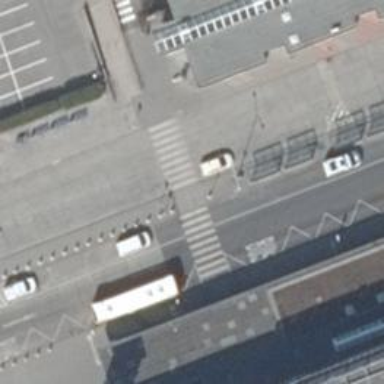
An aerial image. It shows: Footway with asphalt surface and zebra crossing.